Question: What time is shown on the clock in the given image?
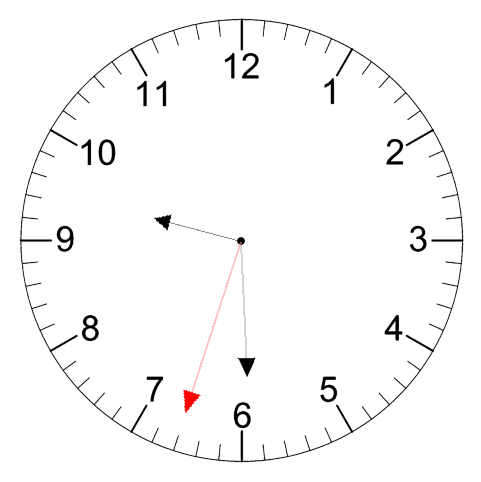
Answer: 09:29:33